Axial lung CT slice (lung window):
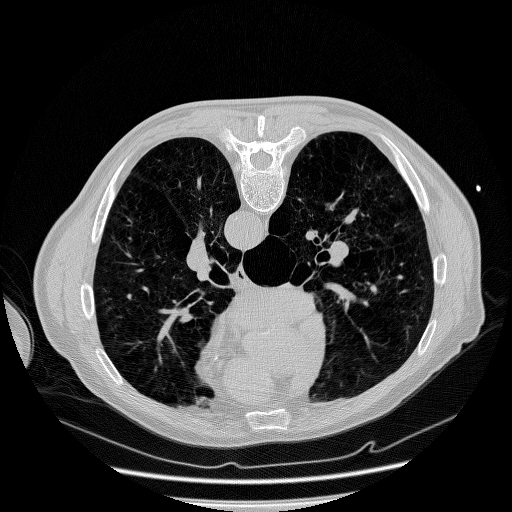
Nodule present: no